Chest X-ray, AP view. Patient: 53 years old, sex F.
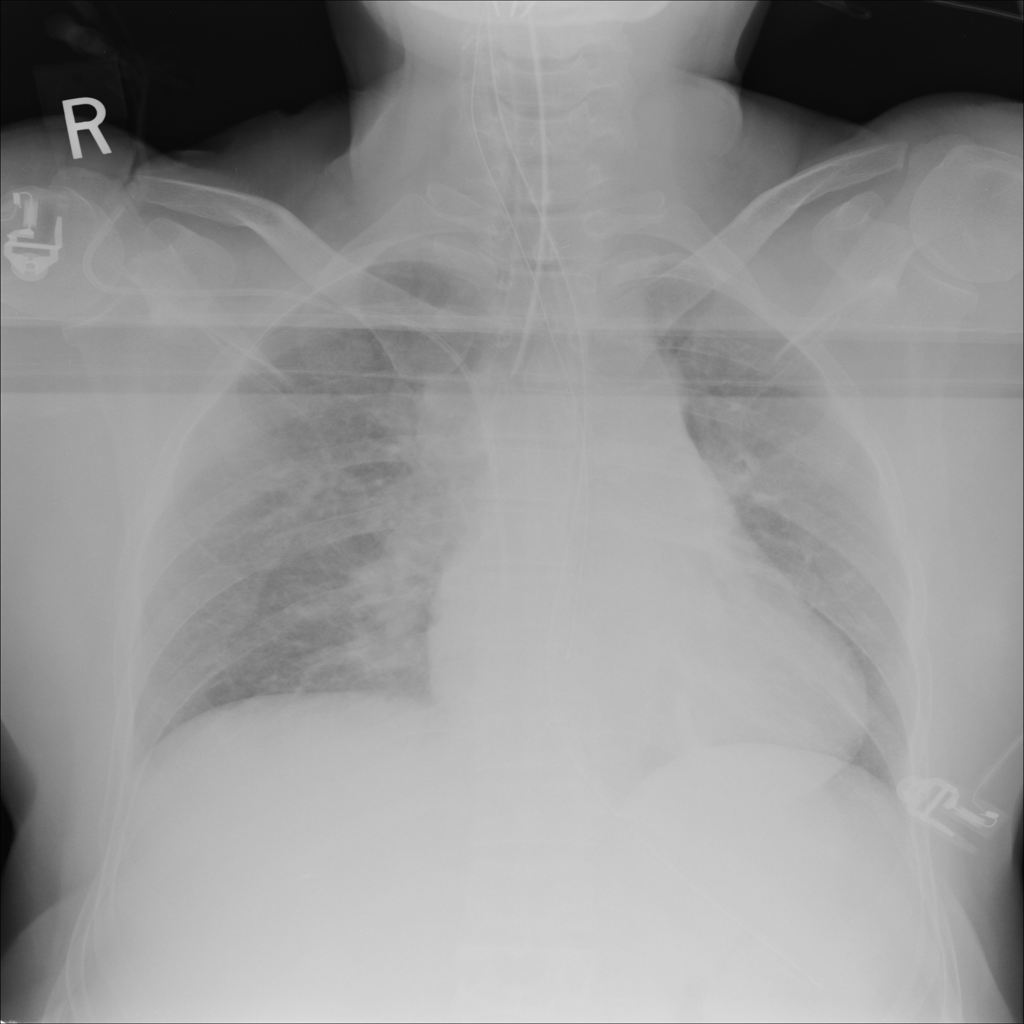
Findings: No Finding